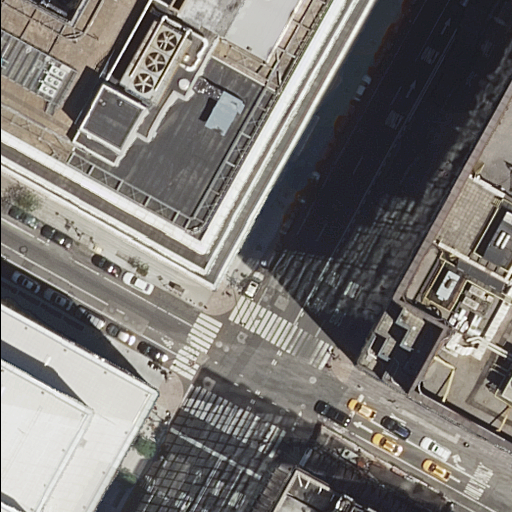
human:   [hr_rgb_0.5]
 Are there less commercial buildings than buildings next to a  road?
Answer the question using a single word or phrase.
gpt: yes

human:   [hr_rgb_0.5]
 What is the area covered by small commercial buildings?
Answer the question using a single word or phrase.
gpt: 0m2

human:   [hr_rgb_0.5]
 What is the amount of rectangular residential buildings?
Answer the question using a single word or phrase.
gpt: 0

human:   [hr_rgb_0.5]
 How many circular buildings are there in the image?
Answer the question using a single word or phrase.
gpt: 0

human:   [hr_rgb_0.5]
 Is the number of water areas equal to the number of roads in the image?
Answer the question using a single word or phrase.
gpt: no

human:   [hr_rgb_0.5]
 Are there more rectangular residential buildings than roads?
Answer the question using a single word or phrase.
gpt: no

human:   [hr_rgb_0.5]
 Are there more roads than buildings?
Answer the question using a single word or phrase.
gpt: yes

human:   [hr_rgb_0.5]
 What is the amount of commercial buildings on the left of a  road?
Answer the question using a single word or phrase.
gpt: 1

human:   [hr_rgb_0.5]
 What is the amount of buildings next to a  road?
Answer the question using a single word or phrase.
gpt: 4

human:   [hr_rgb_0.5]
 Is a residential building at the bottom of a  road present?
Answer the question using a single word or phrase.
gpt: no

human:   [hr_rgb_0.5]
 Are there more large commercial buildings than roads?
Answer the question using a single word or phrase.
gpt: no

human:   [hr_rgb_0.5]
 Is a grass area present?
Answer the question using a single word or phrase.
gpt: no

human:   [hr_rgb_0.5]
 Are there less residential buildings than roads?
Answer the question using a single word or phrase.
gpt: yes

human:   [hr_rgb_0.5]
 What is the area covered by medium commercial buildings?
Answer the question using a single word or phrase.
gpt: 0m2

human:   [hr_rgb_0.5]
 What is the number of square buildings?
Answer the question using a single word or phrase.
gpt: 0

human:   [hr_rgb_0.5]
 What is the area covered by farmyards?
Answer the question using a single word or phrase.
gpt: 0m2

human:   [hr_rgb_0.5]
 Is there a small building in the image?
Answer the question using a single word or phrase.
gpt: yes

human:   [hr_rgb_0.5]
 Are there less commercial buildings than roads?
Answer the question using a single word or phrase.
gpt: yes

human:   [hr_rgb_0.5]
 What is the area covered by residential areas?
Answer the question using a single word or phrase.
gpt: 0m2

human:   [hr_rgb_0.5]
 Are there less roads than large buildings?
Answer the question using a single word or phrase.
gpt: no

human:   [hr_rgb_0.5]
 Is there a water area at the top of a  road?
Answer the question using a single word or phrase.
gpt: no

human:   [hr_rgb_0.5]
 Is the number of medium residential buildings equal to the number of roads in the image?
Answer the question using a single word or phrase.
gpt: no

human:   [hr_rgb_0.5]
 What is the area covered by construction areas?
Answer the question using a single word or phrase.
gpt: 0m2

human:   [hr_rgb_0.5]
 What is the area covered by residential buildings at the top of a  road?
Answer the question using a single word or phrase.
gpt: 1914m2

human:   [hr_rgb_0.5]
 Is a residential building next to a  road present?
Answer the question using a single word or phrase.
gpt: yes

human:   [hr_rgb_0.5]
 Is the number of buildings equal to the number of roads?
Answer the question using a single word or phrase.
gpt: no

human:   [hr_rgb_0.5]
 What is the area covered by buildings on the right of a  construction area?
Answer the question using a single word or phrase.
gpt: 0m2

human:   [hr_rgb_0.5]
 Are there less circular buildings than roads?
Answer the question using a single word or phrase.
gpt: yes

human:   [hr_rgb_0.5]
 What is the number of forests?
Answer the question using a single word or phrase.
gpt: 0

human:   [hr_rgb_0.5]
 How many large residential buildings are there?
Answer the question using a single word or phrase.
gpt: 2

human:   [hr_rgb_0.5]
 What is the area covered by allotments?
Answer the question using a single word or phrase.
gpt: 0m2

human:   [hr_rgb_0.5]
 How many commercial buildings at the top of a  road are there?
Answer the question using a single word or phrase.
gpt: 0

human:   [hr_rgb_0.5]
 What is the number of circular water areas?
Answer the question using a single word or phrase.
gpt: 0

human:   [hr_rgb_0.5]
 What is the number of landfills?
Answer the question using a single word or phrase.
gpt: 0

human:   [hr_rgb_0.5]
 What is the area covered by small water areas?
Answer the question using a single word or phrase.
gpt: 0m2

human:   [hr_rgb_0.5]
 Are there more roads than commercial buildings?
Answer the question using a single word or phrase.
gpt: yes